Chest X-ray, AP view. Patient: 63 years old, sex F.
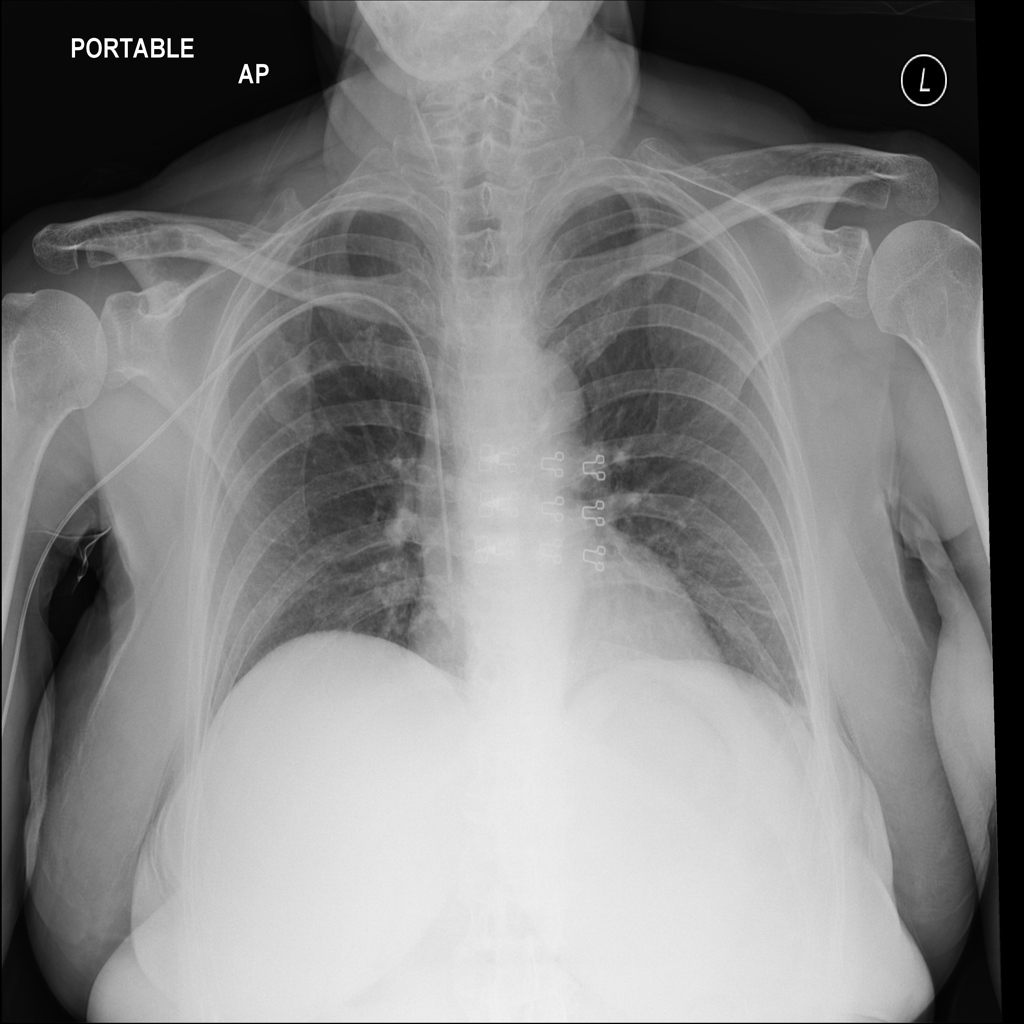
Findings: No Finding